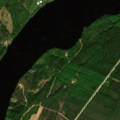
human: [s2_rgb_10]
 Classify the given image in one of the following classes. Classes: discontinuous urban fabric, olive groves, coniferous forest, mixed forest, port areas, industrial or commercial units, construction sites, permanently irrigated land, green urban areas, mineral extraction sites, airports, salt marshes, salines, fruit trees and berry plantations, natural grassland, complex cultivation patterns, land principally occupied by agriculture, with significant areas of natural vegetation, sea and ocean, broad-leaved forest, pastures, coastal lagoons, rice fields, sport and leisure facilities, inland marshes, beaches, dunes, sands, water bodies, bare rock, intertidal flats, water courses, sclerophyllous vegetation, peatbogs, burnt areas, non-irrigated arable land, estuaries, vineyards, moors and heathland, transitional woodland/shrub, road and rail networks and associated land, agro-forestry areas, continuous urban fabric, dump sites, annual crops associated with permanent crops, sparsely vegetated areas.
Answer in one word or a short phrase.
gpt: land principally occupied by agriculture, with significant areas of natural vegetation, mixed forest, transitional woodland/shrub, water courses